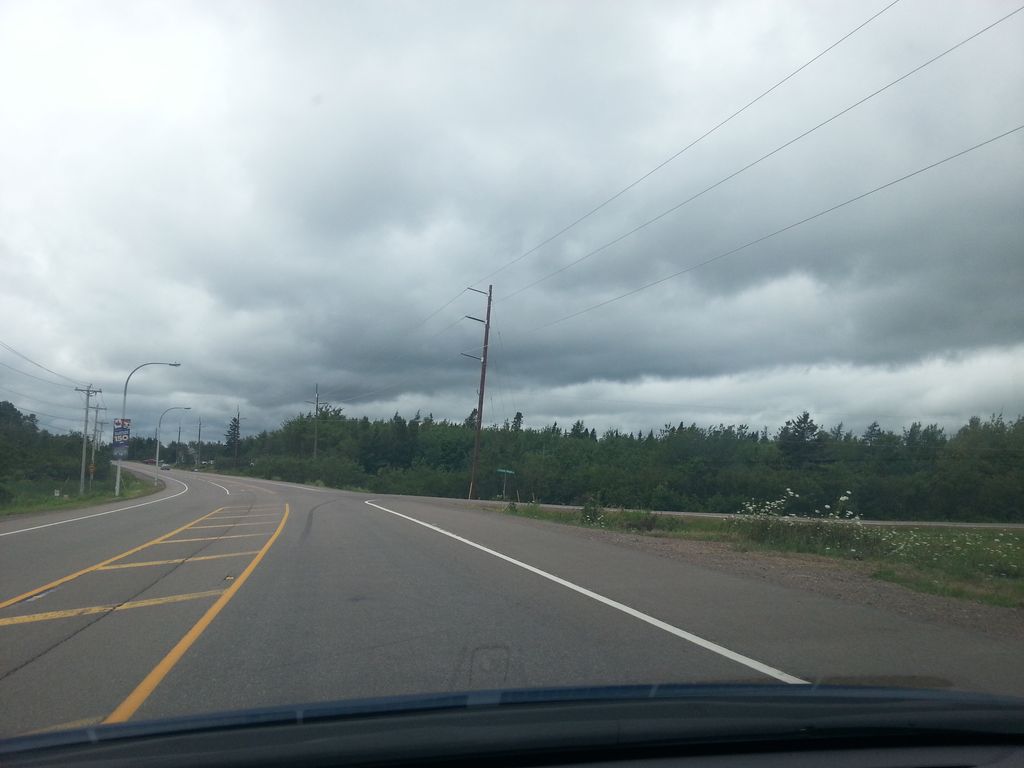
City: charlottetown